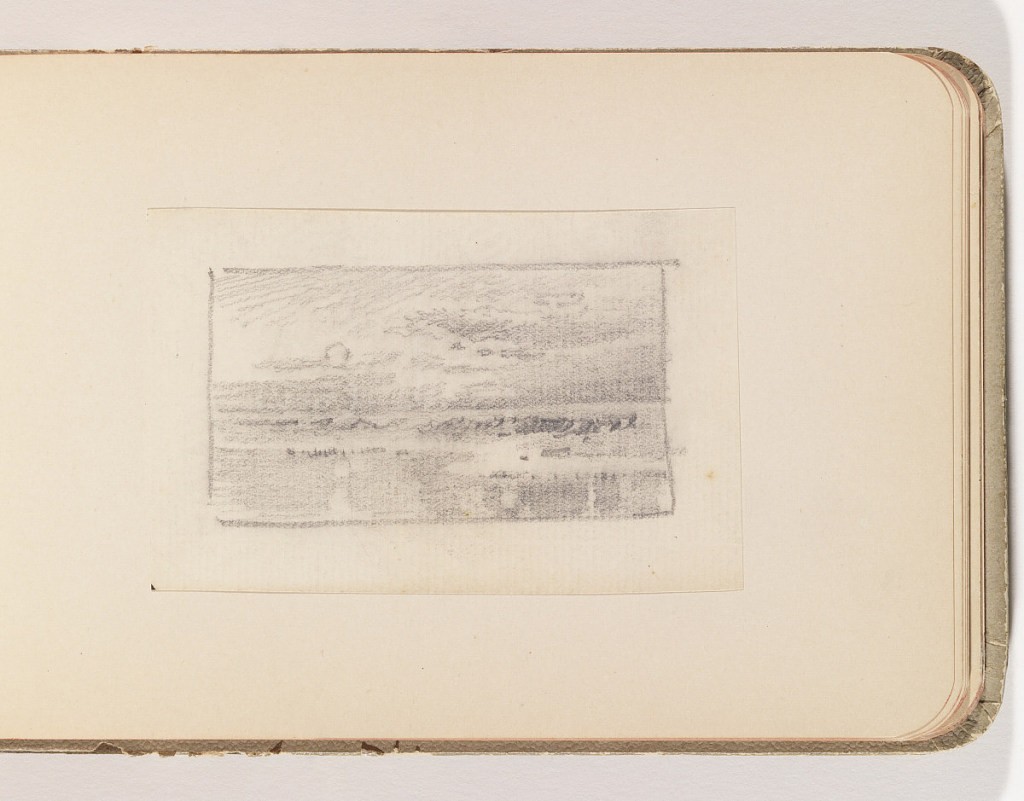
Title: Sun Shining Over Ocean
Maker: William Trost Richards, American, 1833–1905
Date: ca. 1900
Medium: Graphite on white wove paper, lined
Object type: Album page
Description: Rough sketch of sun or possibly moon, left of center, shining through clouds.